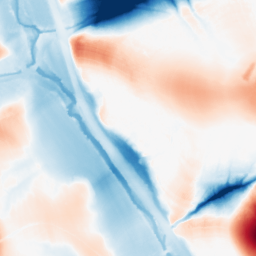
Category: morphological
Decomposition family: morphological
Decomposition parameters: operation: average
size: 50
Upsampling method: bilinear
Upsampling parameters: scale: 2
Upsampling scale: 2